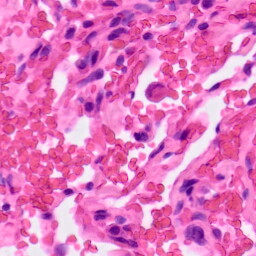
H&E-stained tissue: Lung